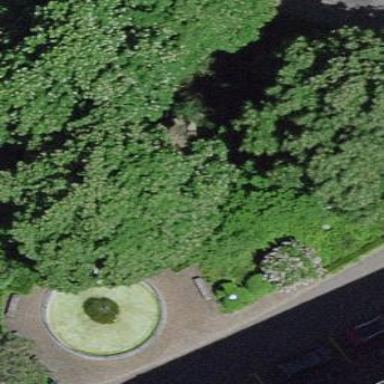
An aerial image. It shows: Lovely park for leisure and relaxation.